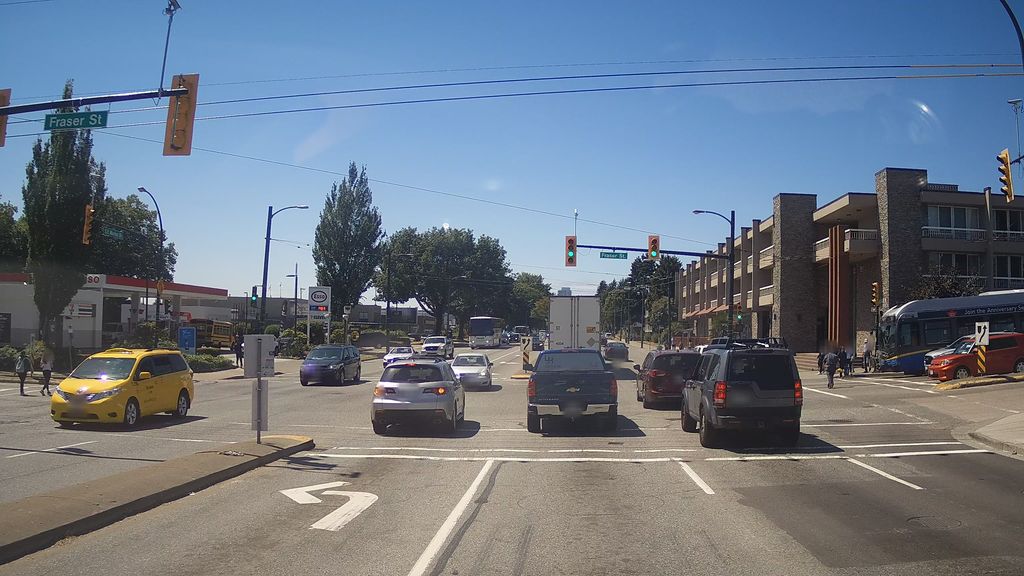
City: vancouver